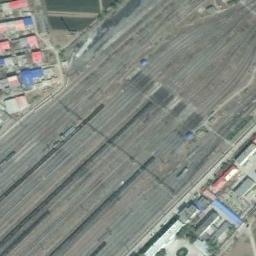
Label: railway